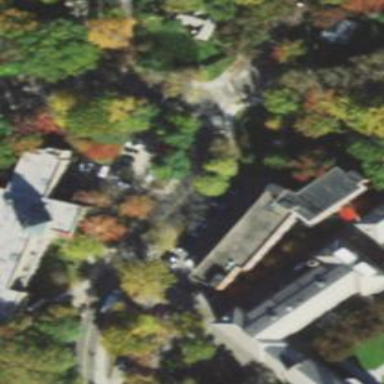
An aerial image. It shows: College building.